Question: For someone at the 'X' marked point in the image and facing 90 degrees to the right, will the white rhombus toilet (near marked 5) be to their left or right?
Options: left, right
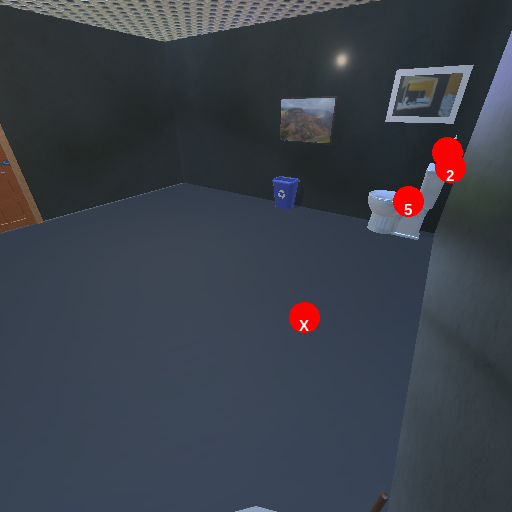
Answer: left